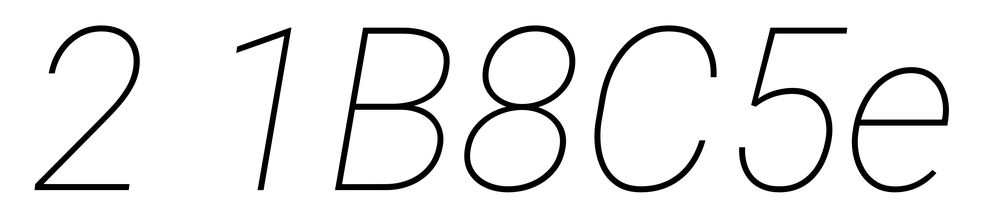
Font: Roboto-Italic_Thin_Italic